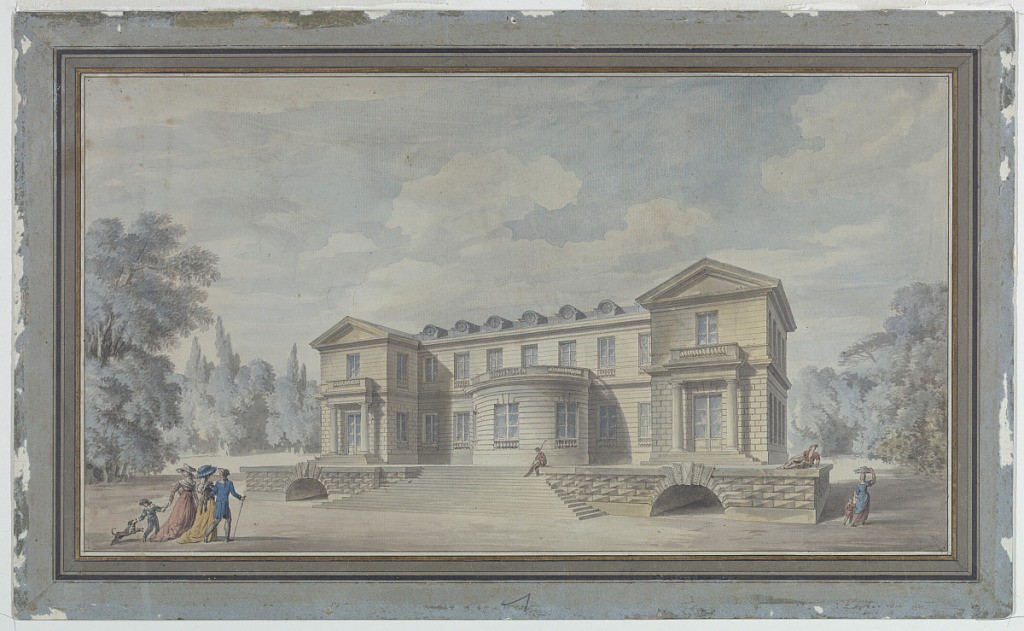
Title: Design for a country villa
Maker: Claude-Nicolas Ledoux, French, 1736 – 1806
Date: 1765-1770
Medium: Pen and ink, brush and watercolor, graphite on laid paper
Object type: Drawing
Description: A two-story structure with dormers and lateral wings. The central section consists of seven bays and the ground floor projects semicircularly.